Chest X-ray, PA view. Patient: 31 years old, sex F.
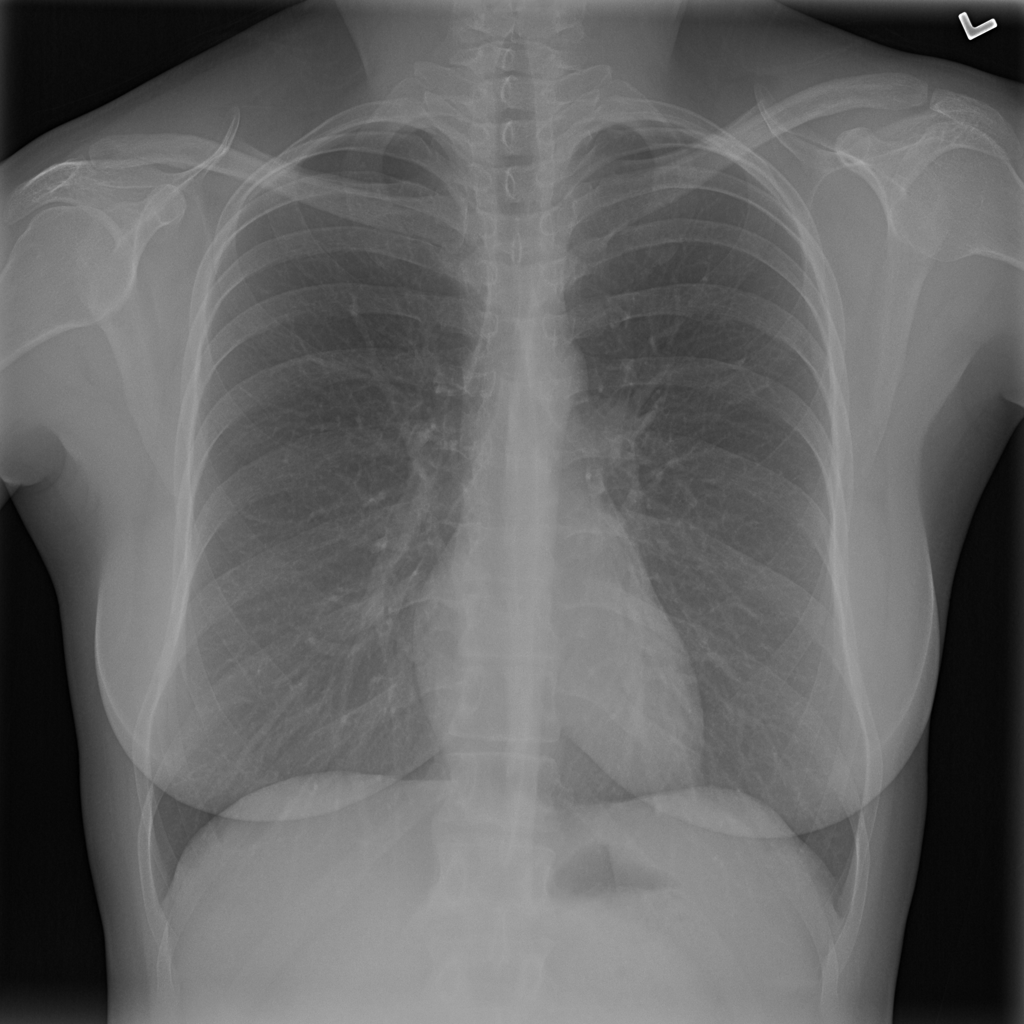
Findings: No Finding